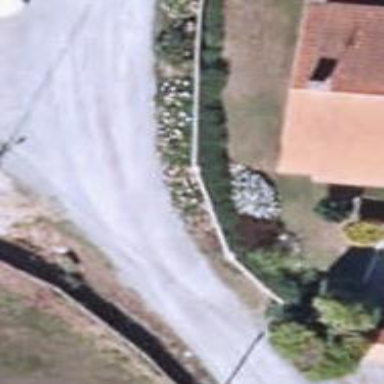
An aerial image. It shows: Residential road.